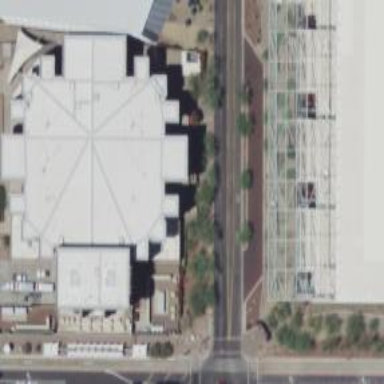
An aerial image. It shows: Theater building.